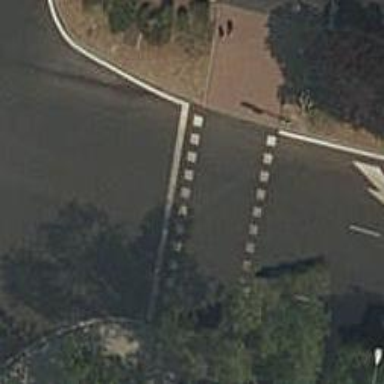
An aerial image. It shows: Sidewalk along the footway.